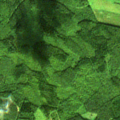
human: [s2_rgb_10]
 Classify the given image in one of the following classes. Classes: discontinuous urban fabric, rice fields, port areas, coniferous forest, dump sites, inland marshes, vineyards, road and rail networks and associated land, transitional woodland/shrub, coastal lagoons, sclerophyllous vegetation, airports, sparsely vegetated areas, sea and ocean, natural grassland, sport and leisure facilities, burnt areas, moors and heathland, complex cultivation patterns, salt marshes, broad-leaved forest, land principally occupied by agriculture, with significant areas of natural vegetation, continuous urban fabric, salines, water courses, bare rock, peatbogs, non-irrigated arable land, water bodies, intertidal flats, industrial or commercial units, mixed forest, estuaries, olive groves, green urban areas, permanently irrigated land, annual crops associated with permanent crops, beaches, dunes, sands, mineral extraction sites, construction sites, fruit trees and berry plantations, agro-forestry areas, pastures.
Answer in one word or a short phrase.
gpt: coniferous forest, mixed forest